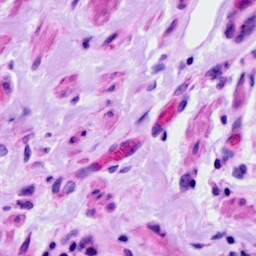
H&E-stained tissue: Ovarian